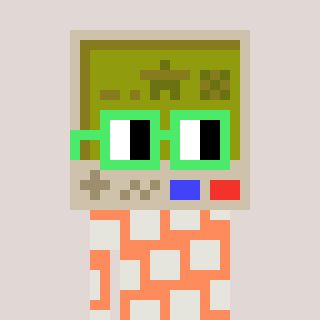
a pixel art character with square light green glasses, a gameboy-shaped head and a peachy-colored body on a warm background